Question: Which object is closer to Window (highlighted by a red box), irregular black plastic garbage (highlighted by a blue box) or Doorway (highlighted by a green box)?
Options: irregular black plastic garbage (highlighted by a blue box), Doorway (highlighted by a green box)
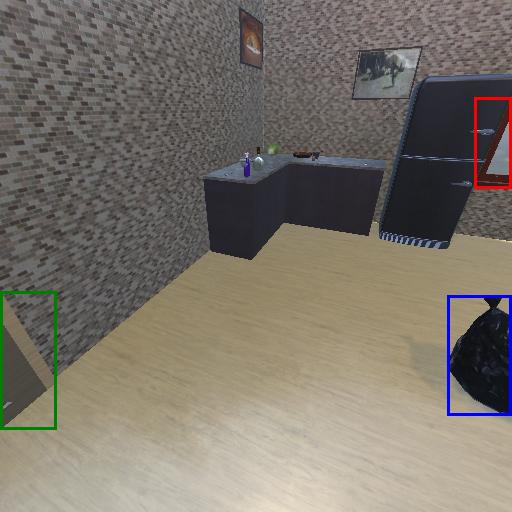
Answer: irregular black plastic garbage (highlighted by a blue box)